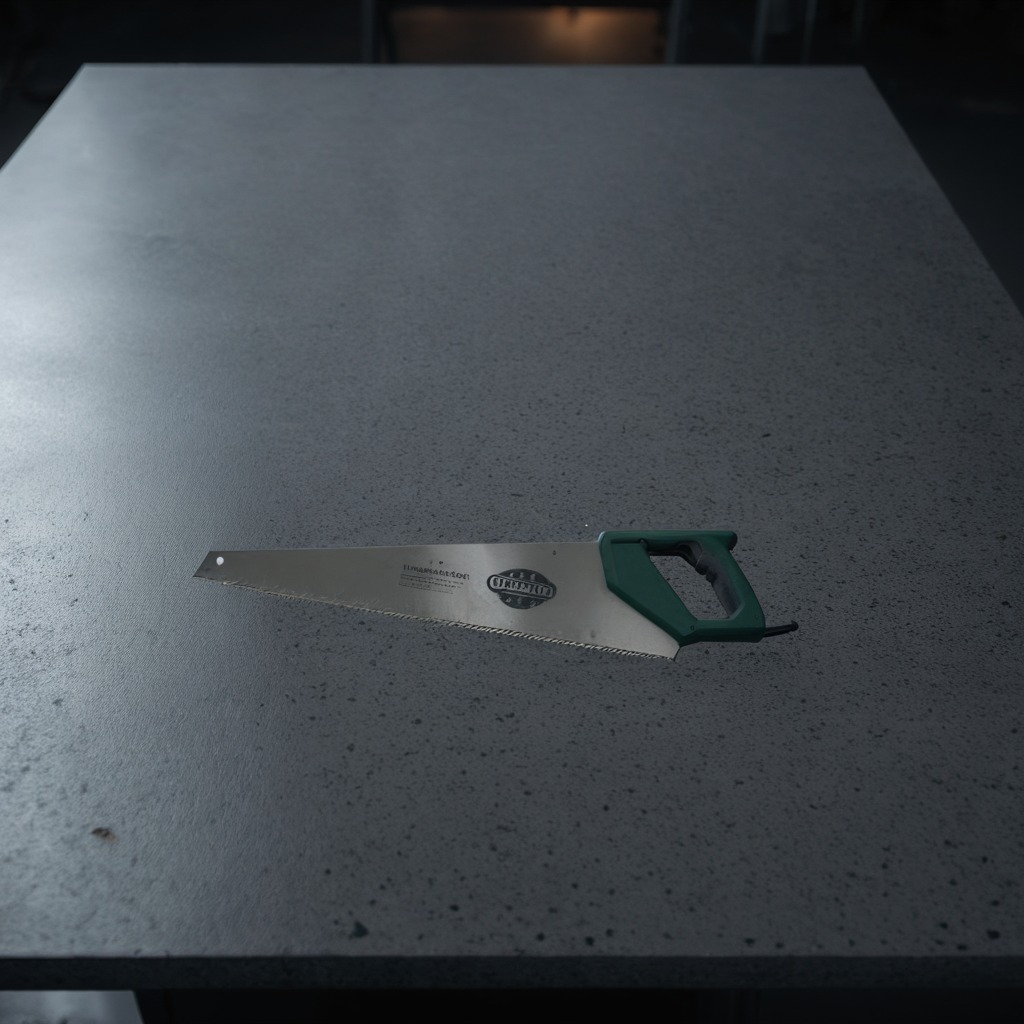
A metal saw is lying on the clean granite table inside a workshop at night.